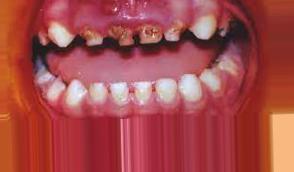
Condition: Caries